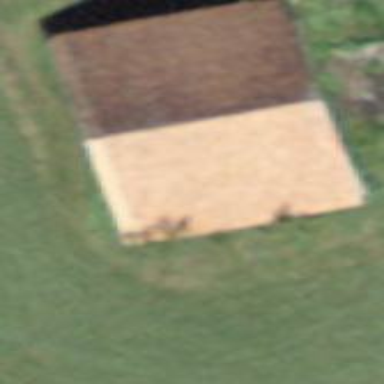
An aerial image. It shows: Rural barn.